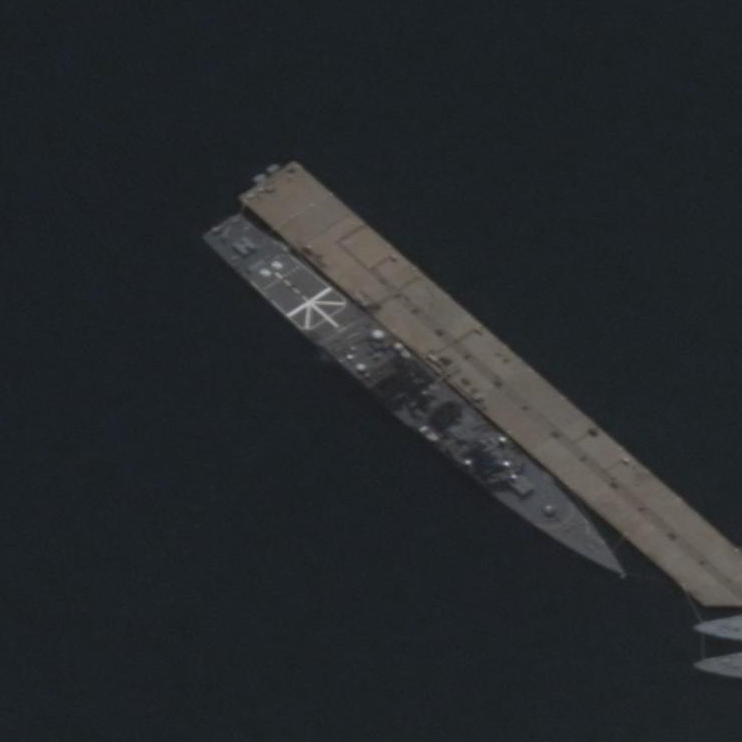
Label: cruiser